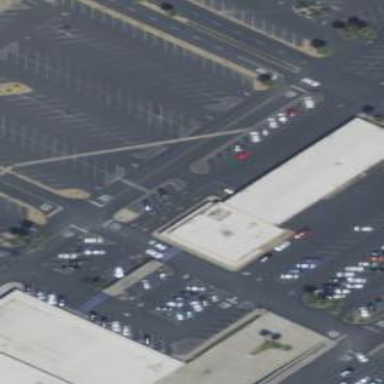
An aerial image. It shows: Retail building.